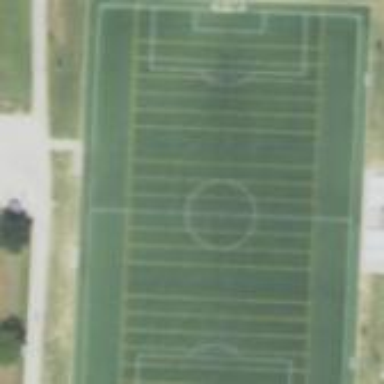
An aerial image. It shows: Artificial turf soccer pitch for leisure activities.